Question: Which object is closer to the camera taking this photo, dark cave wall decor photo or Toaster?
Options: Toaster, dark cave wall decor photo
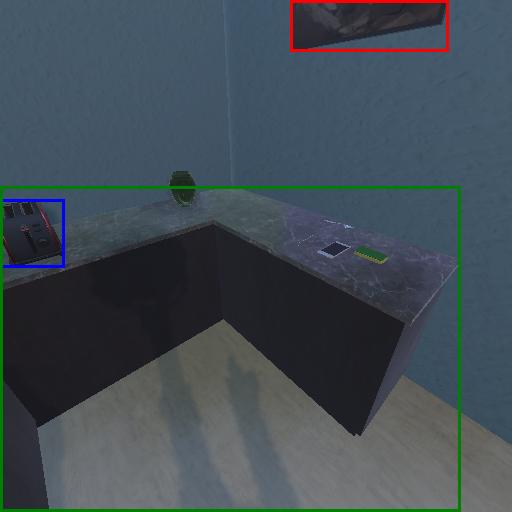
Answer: Toaster